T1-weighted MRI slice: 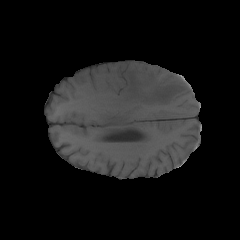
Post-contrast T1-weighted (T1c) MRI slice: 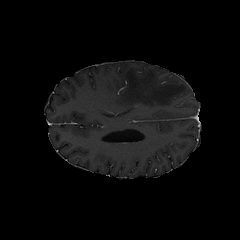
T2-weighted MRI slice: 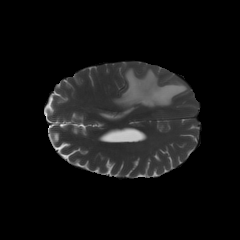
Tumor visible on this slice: yes